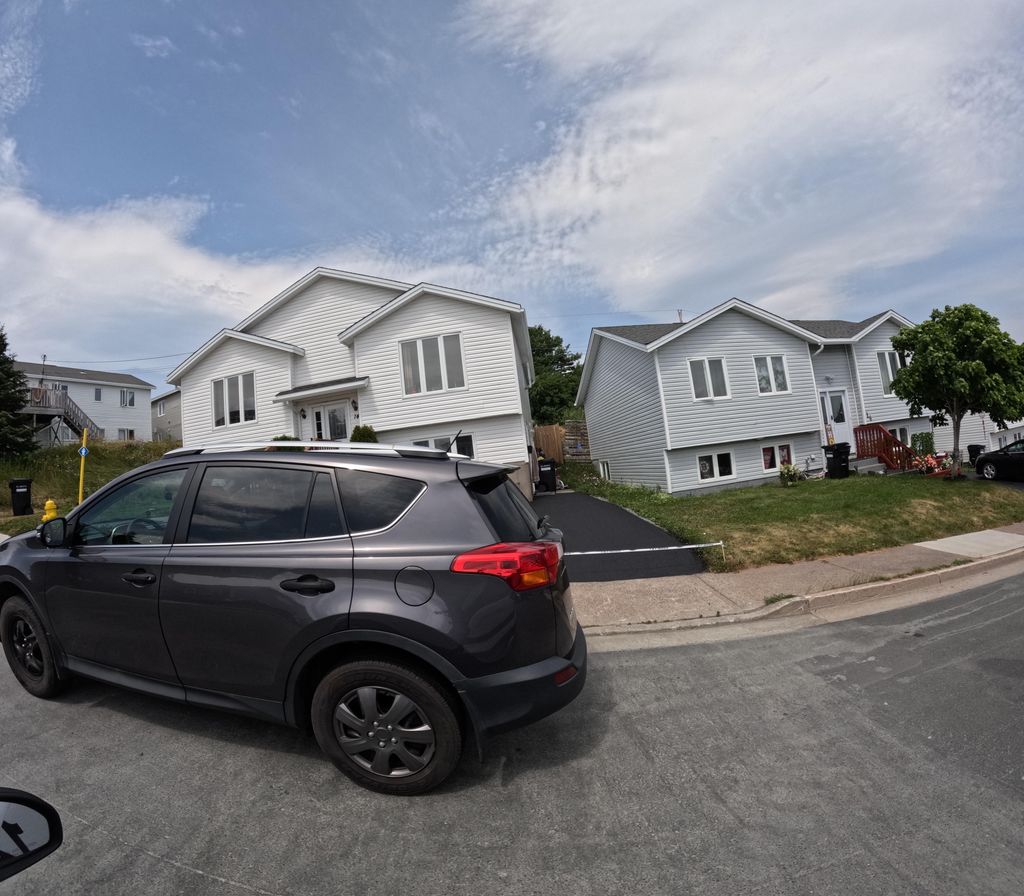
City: st_johns